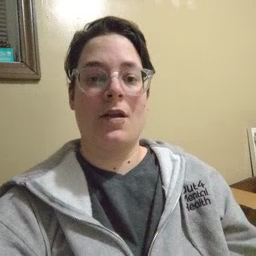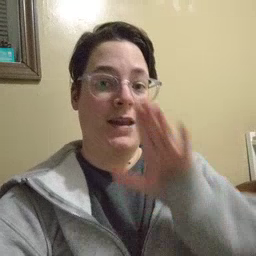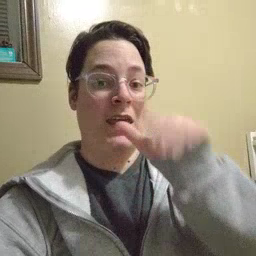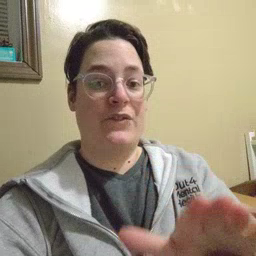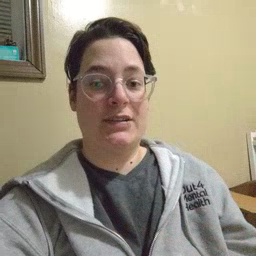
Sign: elephant